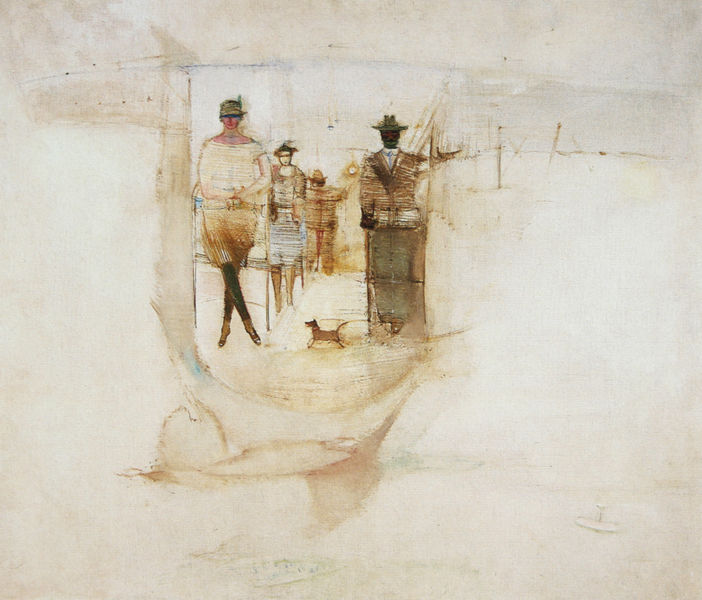
Titel: In der Flugzeugkabine
Künstler: Alexander Labas
Standort: Moskau
Institution: Tretjakow-Galerie
Schlagwörter: mann, mitte, hund, personen, sitze, reihen, bahn, strassenbahn